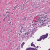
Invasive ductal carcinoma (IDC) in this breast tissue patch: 1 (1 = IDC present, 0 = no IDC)